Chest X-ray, PA view. Patient: 51 years old, sex F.
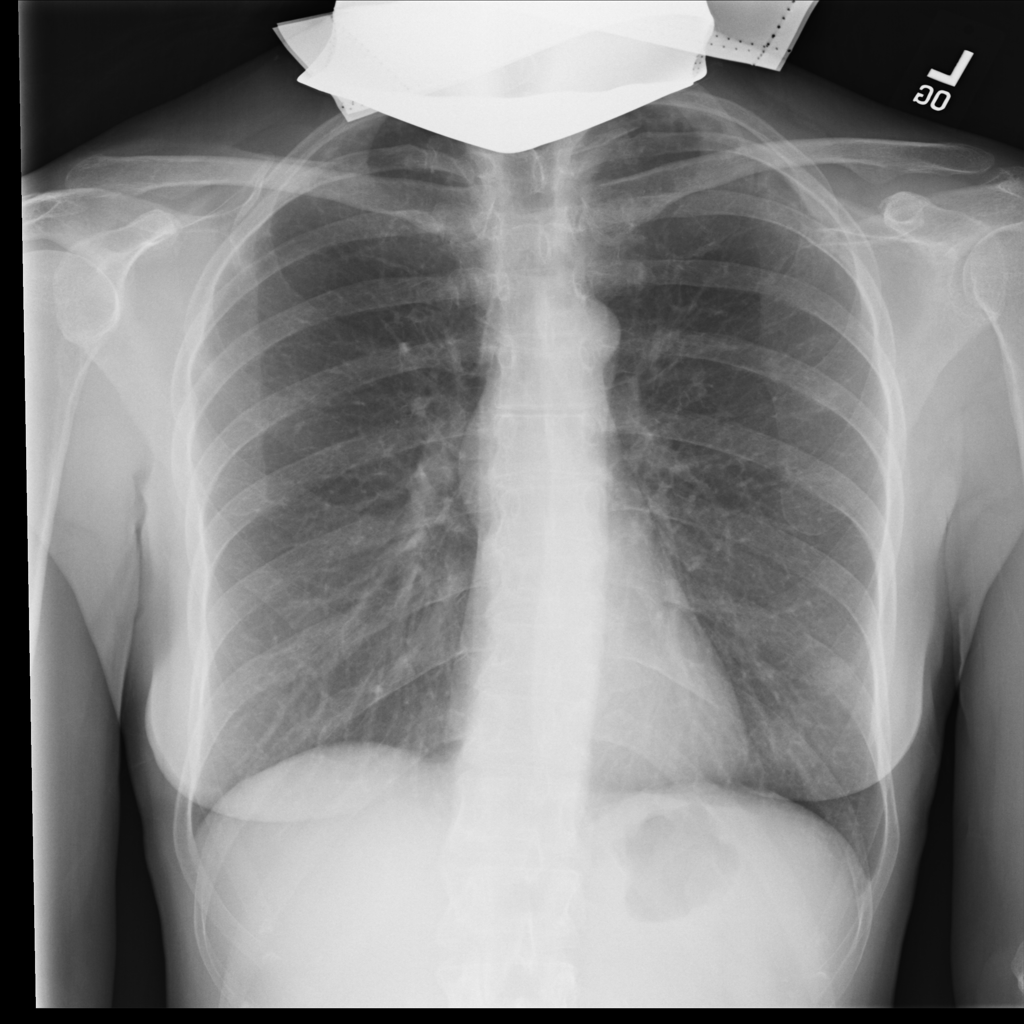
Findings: No Finding